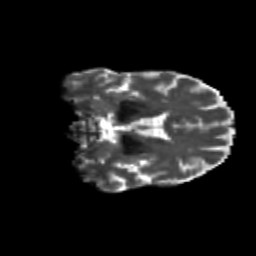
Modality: T2w
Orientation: coronal
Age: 70
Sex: male
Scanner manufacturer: siemens
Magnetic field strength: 3 T
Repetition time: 4.71 s
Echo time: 0.0906 s